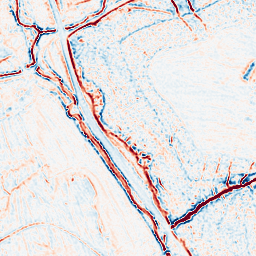
Category: multiscale
Decomposition family: log
Decomposition parameters: sigma: 1
Upsampling method: regularized
Upsampling parameters: scale: 2
lambda_reg: 0.01
Upsampling scale: 2